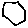
Label: hexagon